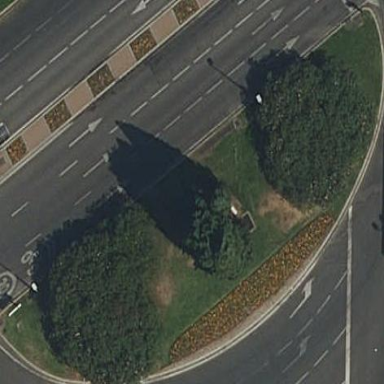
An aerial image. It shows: Grass area with kerb boundary.